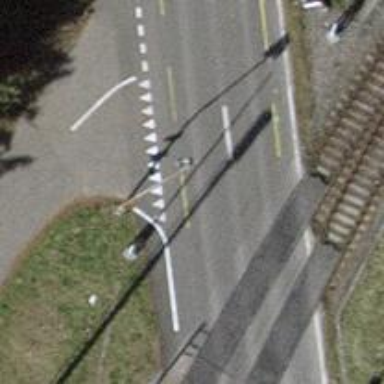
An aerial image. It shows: Secondary road with asphalt surface and designated cycle lane.